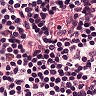
Metastatic tissue present: no